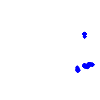
Particle: pion